Field crop: maize
Growth stage: 2
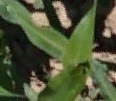
Species: maize